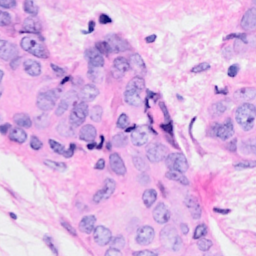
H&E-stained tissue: Breast